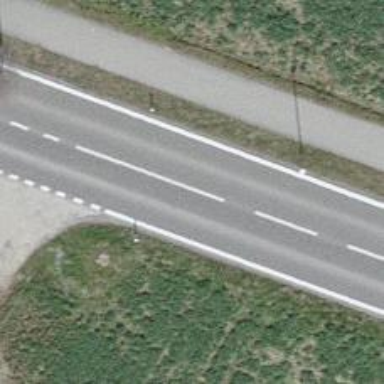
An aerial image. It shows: Secondary road with asphalt surface.